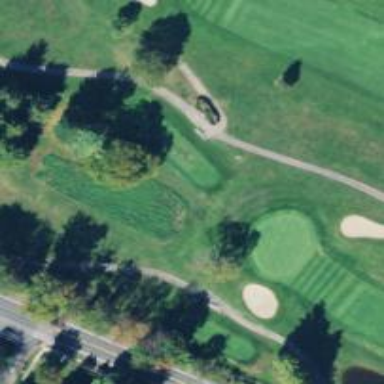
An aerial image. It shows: Pathway for golfing.